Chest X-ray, PA view. Patient: 49 years old, sex F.
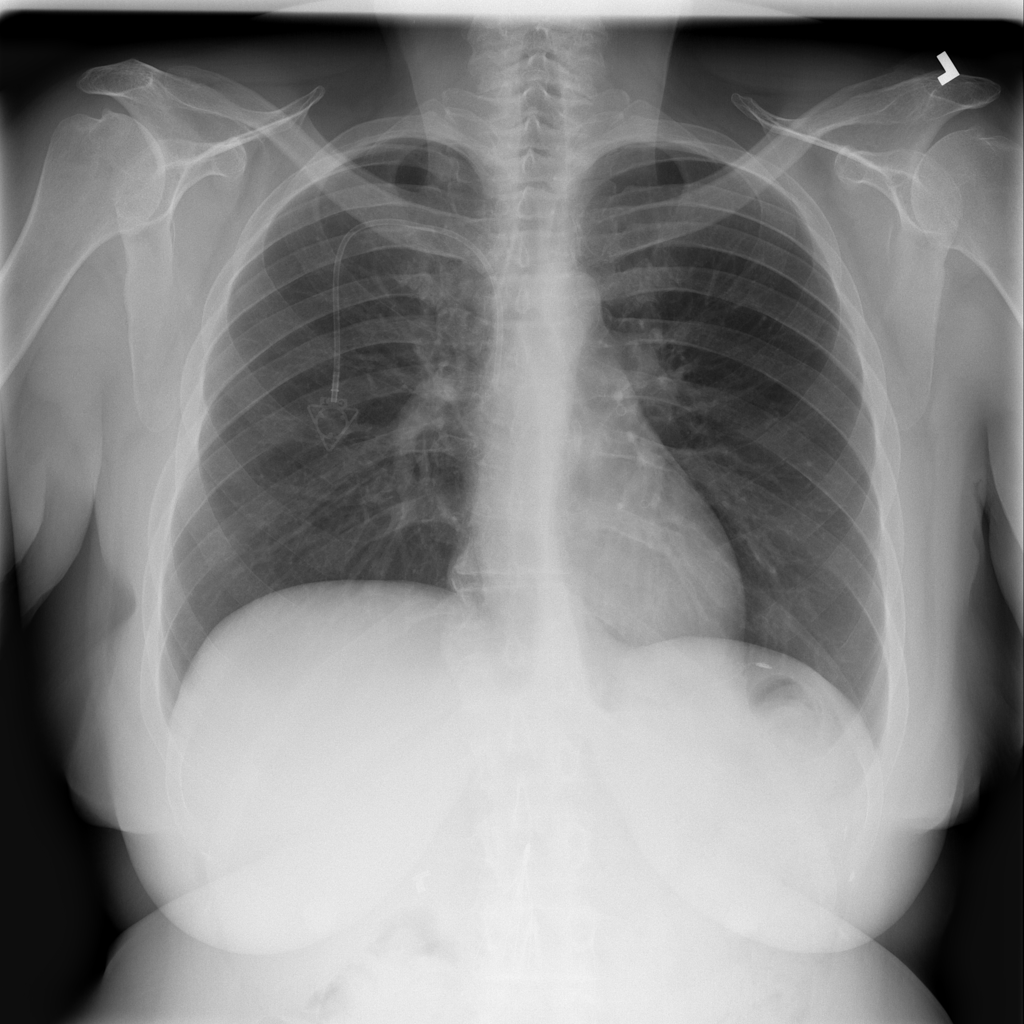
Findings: No Finding